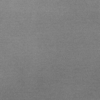
Label: dusty